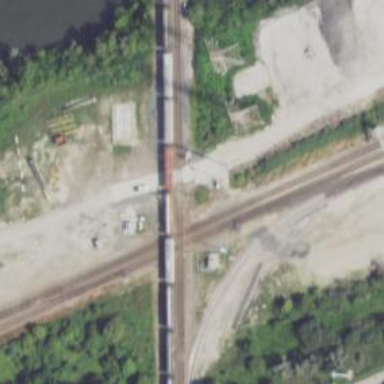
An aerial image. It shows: Railway crossing.